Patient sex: F
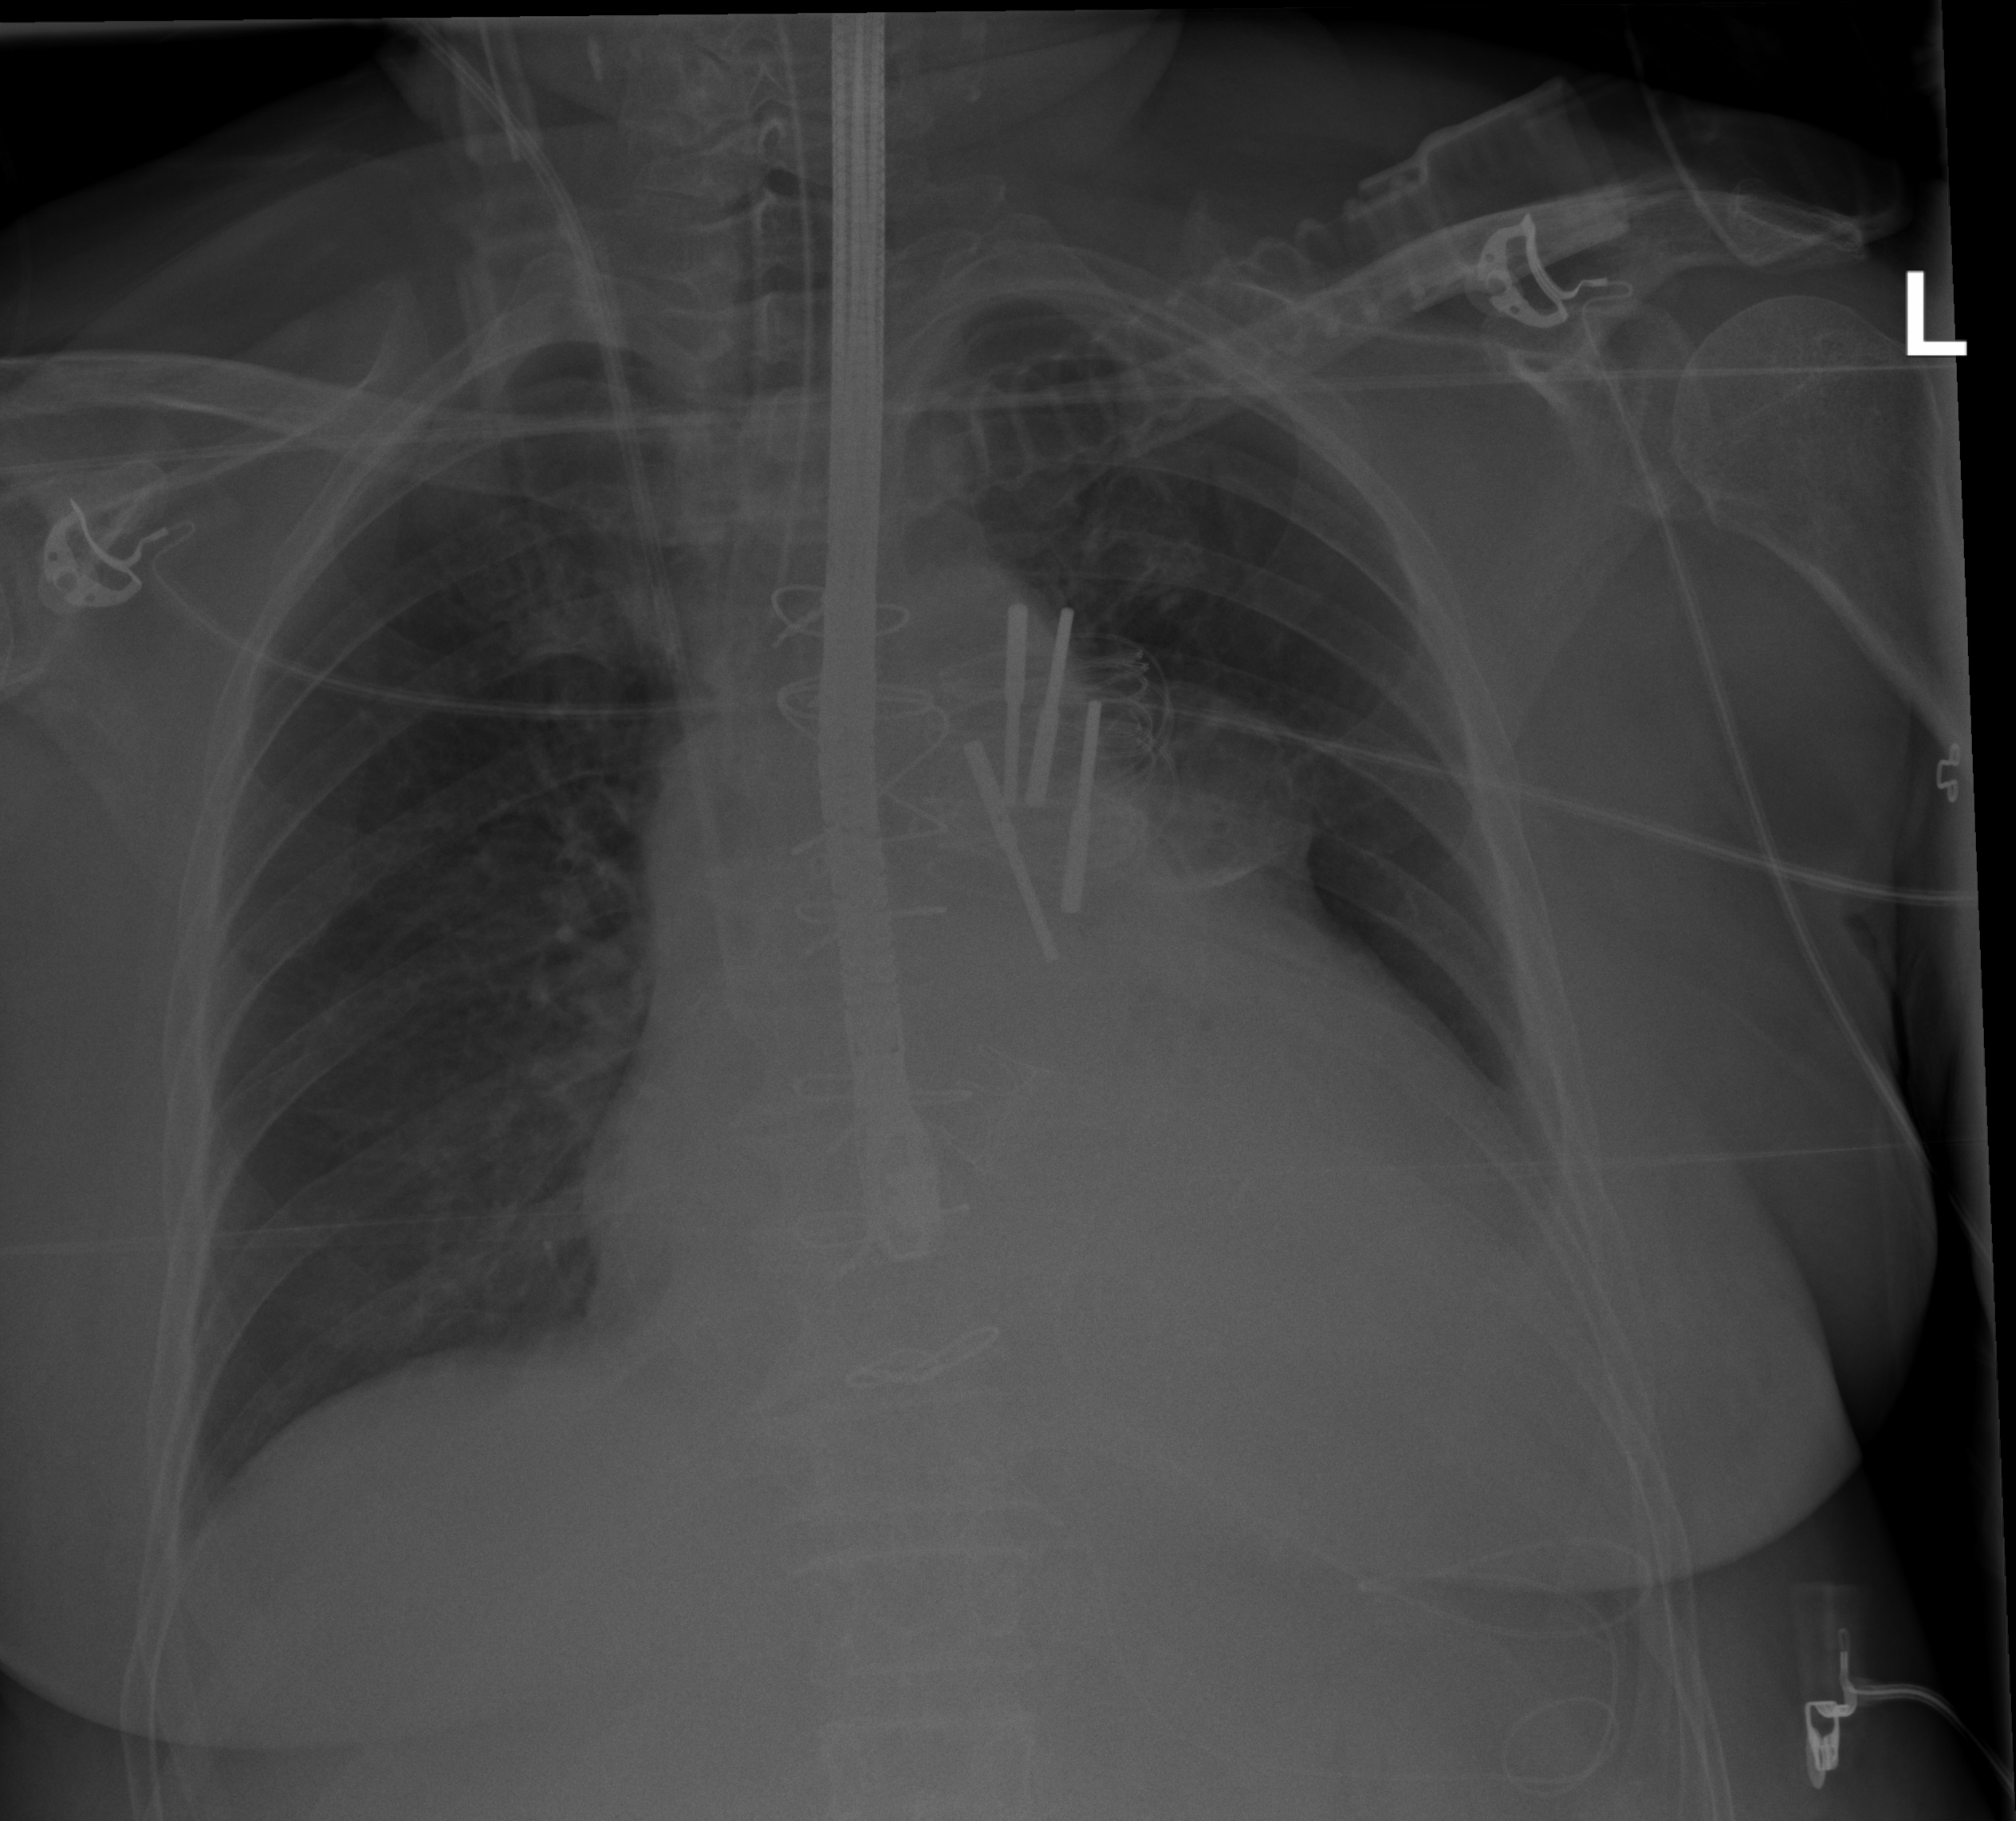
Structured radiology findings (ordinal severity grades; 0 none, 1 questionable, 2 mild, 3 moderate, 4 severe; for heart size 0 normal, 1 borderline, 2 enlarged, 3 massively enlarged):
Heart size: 2
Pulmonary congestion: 1
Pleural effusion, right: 0
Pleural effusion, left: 0
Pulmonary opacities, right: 0
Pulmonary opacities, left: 0
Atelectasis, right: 0
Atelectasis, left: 0